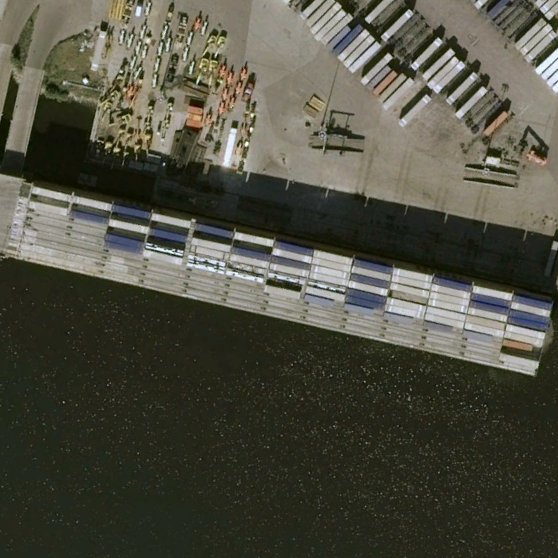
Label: civil